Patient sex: M
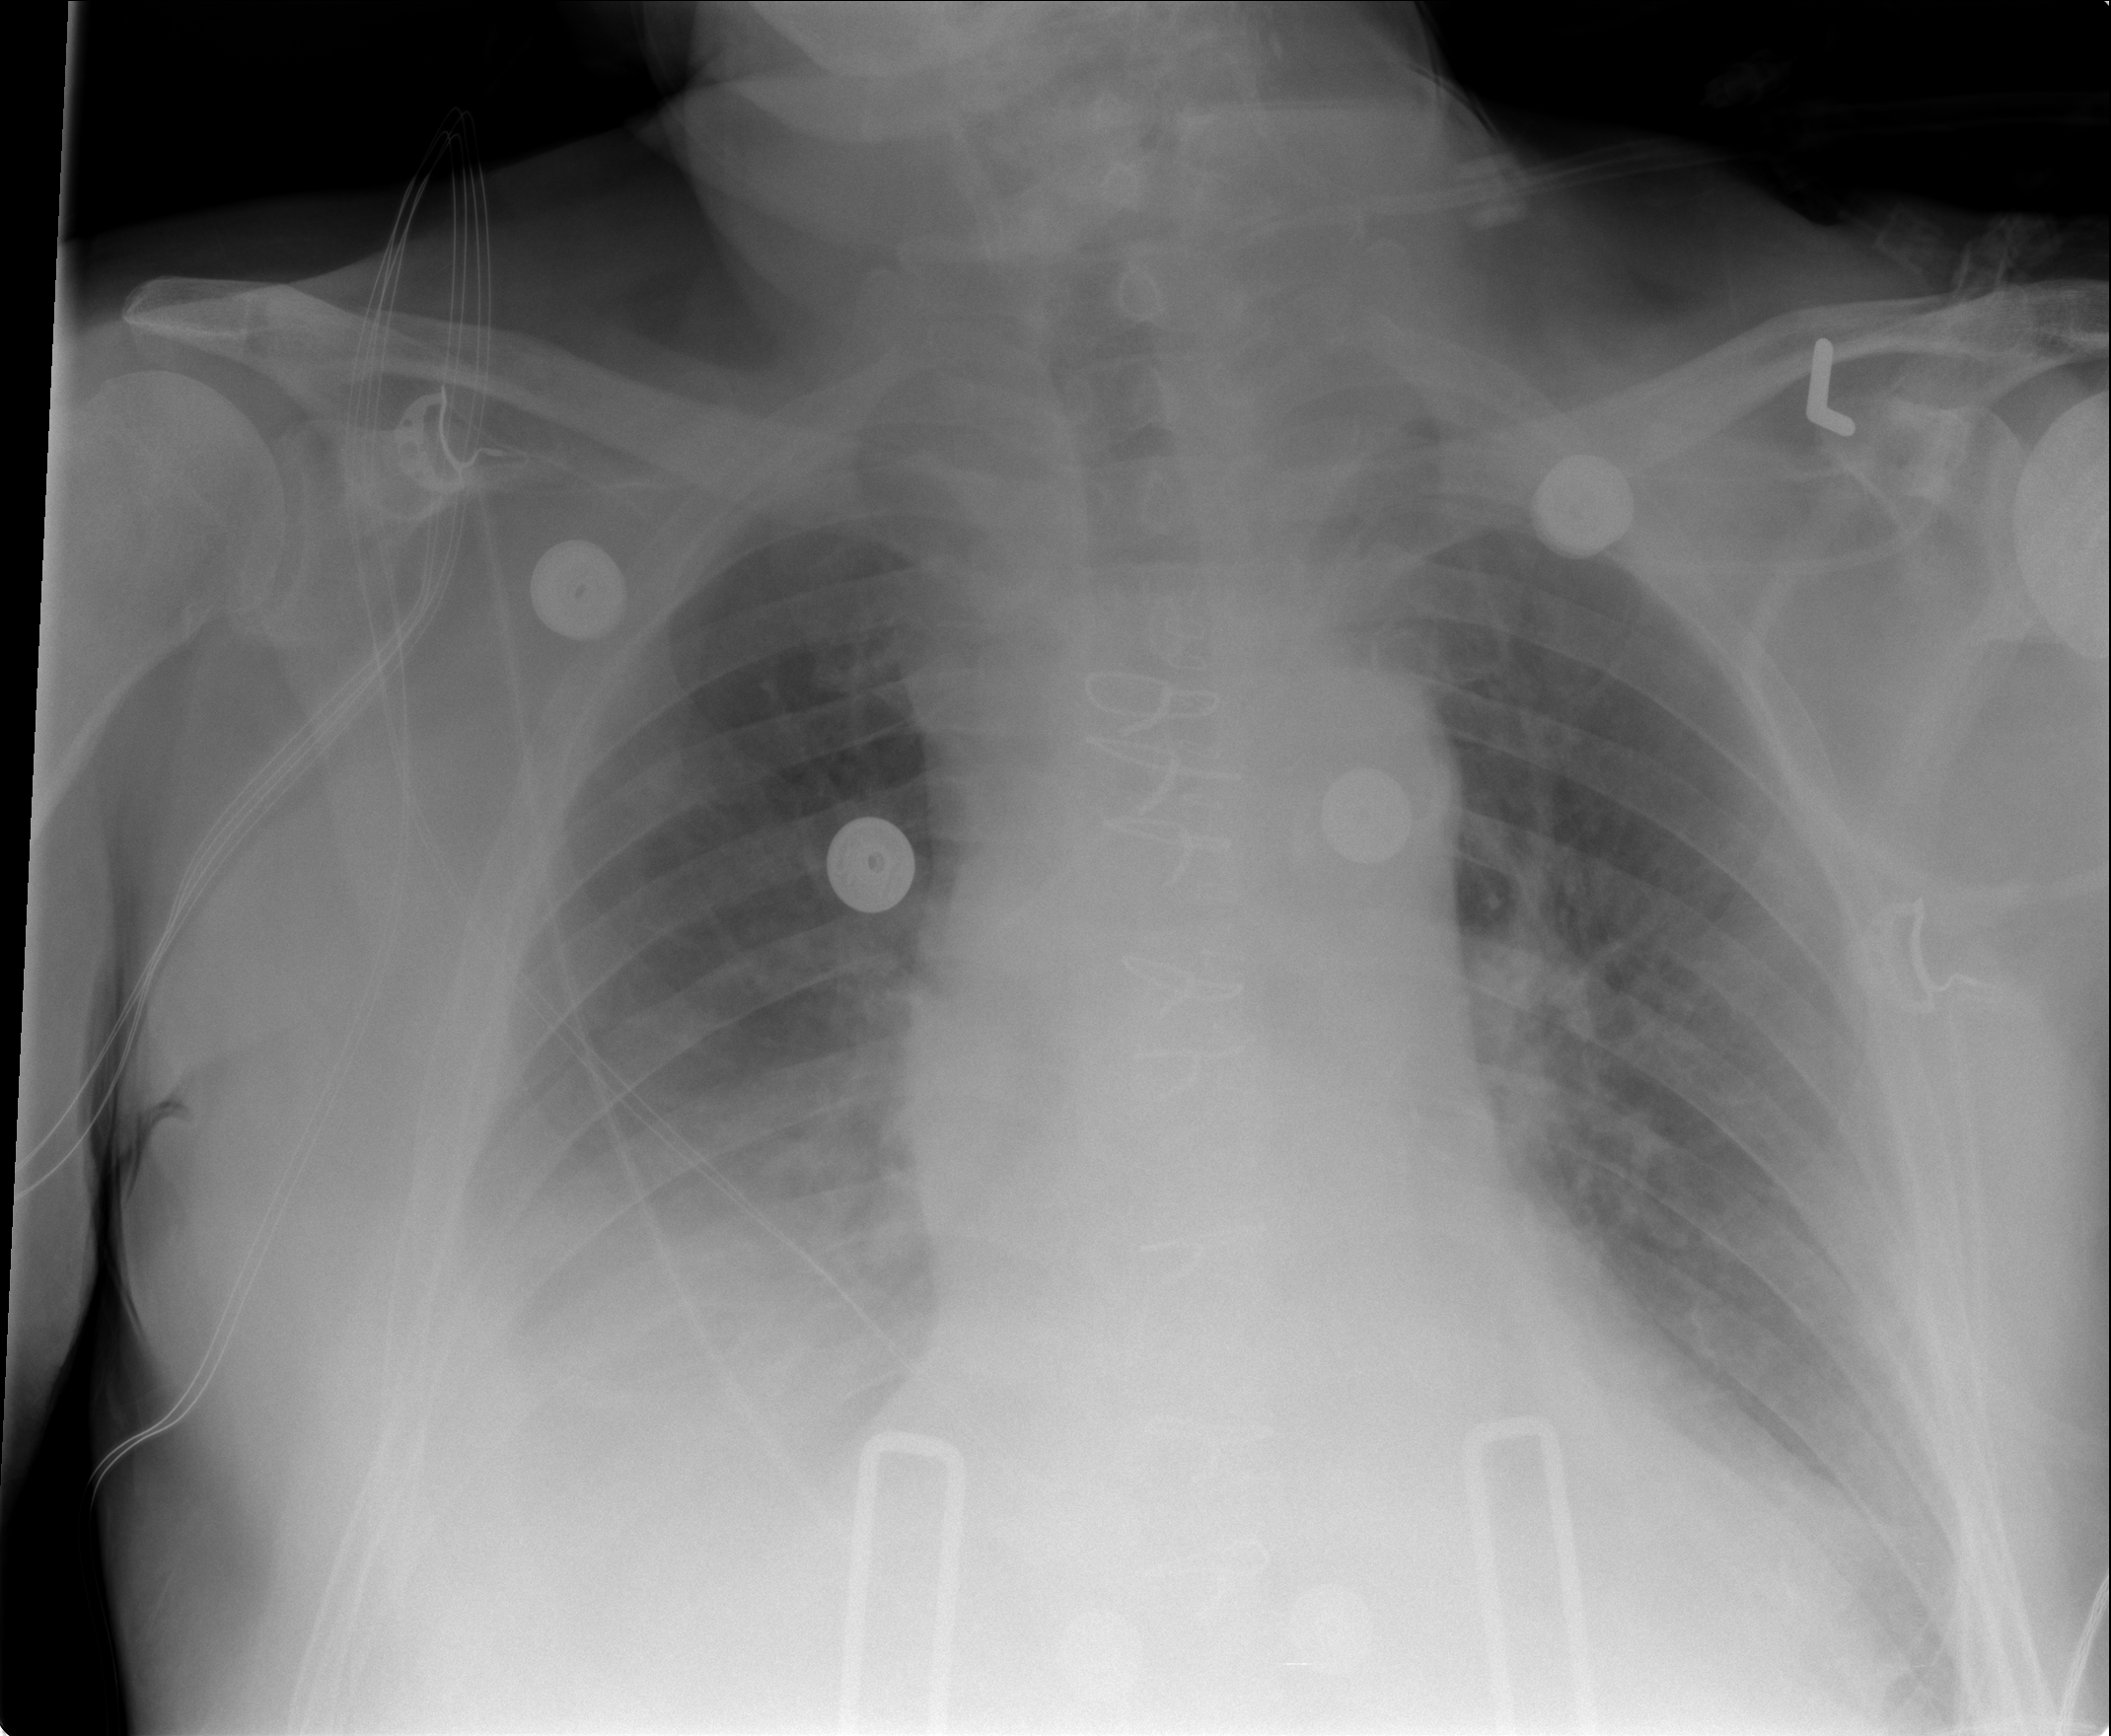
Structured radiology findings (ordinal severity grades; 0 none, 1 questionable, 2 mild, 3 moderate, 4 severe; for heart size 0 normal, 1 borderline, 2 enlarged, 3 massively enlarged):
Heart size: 2
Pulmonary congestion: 2
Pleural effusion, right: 2
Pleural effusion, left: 0
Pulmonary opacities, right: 0
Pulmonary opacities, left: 0
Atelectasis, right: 2
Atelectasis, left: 2